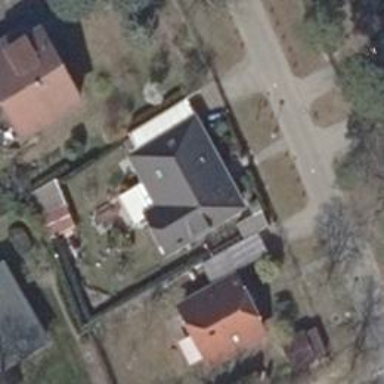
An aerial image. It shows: Detached building with hipped roof shape.